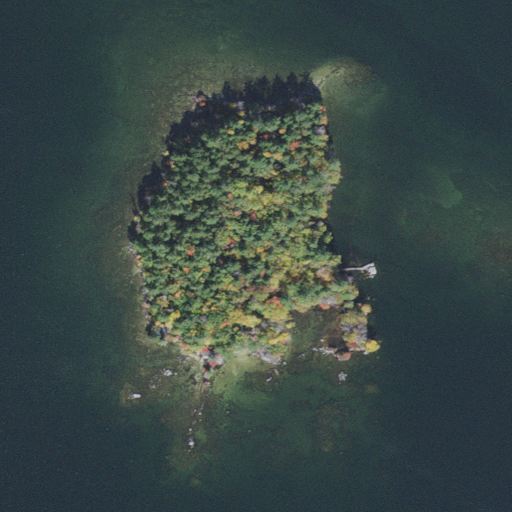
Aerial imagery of island in New Hampshire named Hull Island containing open water, evergreen forest, and medium intensity development